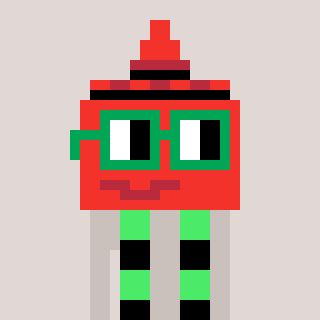
a pixel art character with square green glasses, a ketchup-shaped head and a foggrey-colored body on a warm background